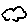
Label: cloud